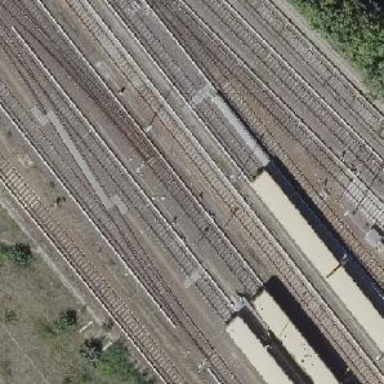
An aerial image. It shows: Railway switch with the turnout on the left side.